Question: I have a LinearLayout that I am dynamically populating with a custom View (pseudo code):
'''
<LinearLayout>
'''
The custom view is simply a LinearLayout like so (pseudo code):
'''
<LinearLayout>
<TextView>
<ListView width="match_parent" height="match_parent">
</LinearLayout>
'''
When the parent displays, it only shows the TextView and first row of the ListView for each custom view. Is there anything I can do to make the custom view expand to show all items from the ListView?
(It's worth noting, I plan to make each custom view like an accordion...expandable/collapsable)

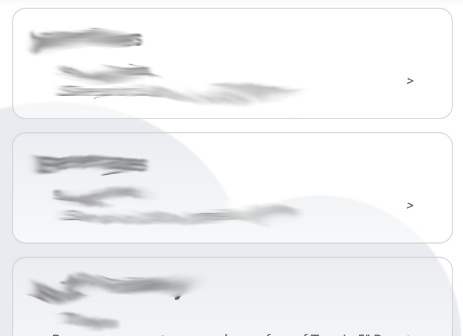
Answer: I ended up using the Android.Animation namespace/package and used ValueAnimator to animate the expand/collapse behavior I was looking for:
'''
ValueAnimator animator = null;
if (expanded) {
handle.SetImageResource(Android.Resource.Drawable.ArrowDownFloat);
animator = ValueAnimator.OfObject (new HeightEvaluator (listView), height, 0);
} else {
handle.SetImageResource(Android.Resource.Drawable.ArrowUpFloat);
animator = ValueAnimator.OfObject (new HeightEvaluator (listView), 0, height);
}
animator.SetDuration(500);
animator.SetInterpolator(new AccelerateInterpolator (1));
animator.Start ();
expanded = !expanded;
'''